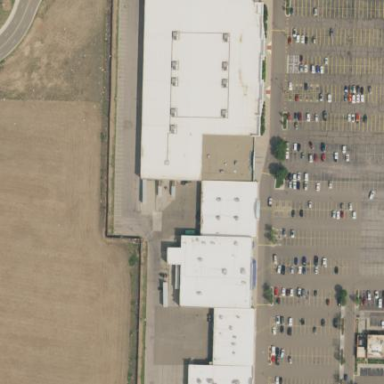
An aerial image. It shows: Department store building.